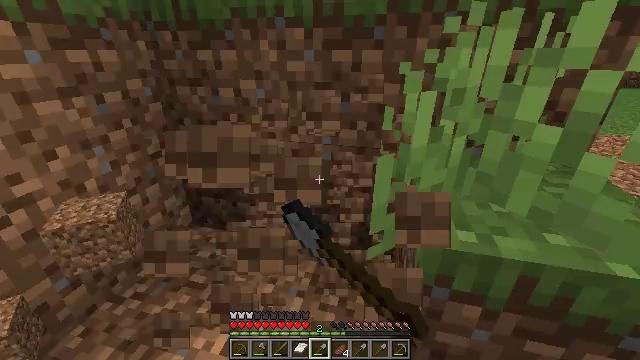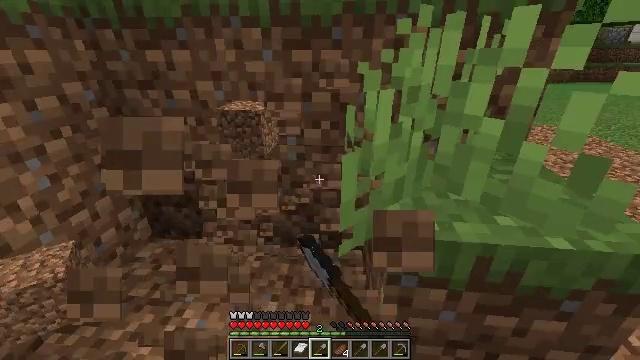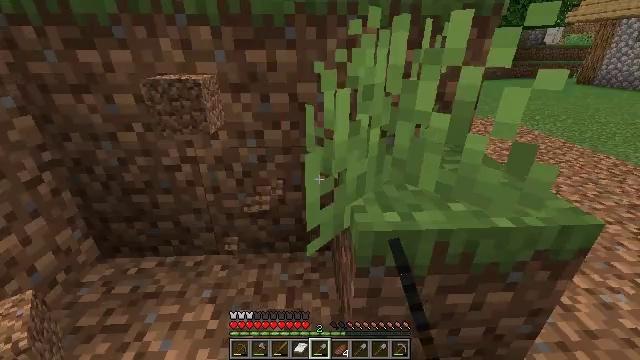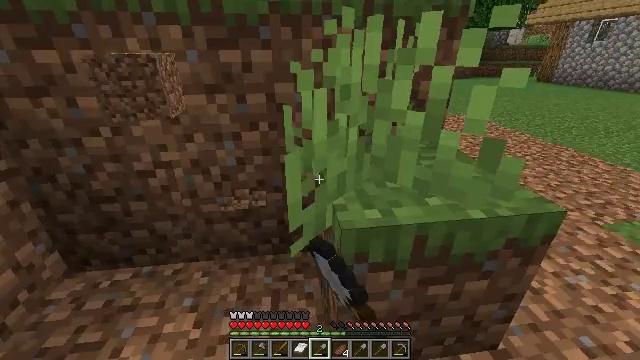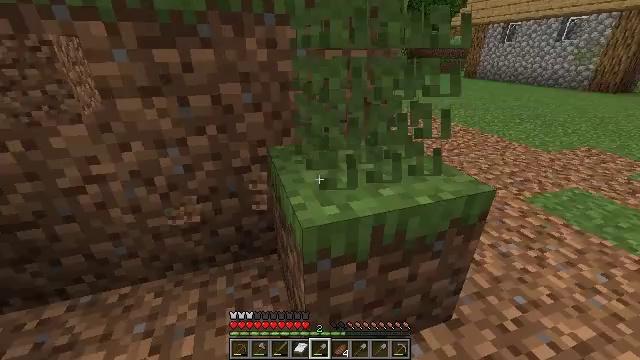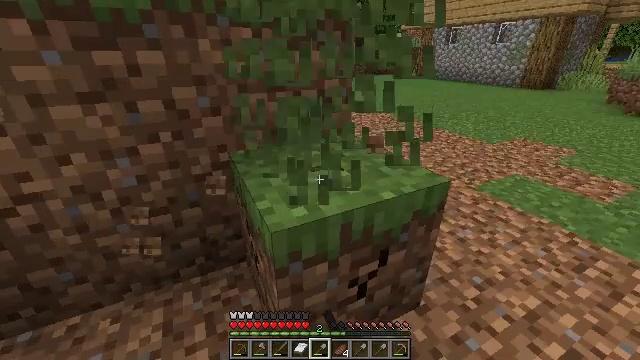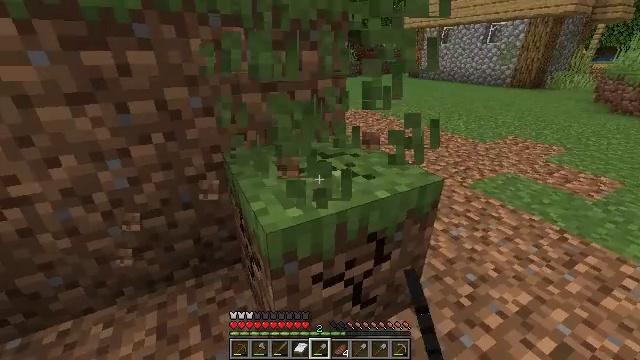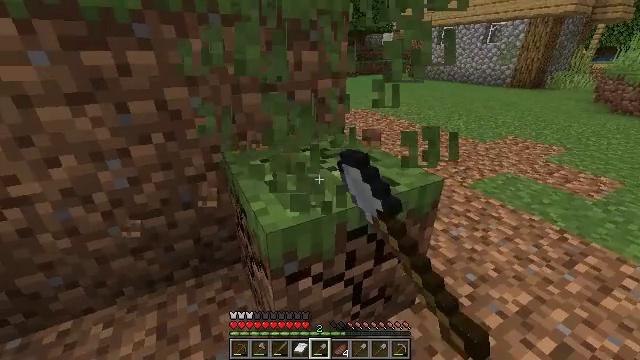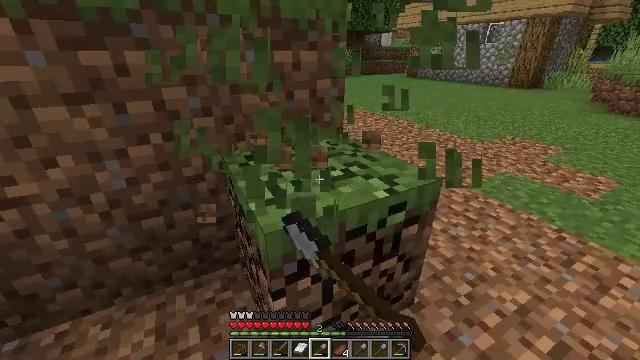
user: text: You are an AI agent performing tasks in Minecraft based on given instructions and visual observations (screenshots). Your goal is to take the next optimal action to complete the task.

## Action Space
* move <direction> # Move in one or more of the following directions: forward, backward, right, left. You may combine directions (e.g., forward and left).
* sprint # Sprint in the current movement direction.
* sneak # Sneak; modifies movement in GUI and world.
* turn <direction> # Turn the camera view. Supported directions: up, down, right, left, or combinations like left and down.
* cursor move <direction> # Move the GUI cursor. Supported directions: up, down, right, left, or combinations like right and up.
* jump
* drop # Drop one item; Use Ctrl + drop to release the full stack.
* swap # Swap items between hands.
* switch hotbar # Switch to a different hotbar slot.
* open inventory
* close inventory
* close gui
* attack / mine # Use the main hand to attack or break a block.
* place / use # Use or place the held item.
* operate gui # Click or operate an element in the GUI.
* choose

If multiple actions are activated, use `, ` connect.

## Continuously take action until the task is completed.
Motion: motion action
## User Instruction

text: Gather grass on the ground.
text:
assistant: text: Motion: turn right, attack / mine
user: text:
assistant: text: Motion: turn right, attack / mine
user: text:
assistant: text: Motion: turn right, attack / mine
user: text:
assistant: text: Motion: turn right, attack / mine
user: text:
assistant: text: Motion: turn right, attack / mine
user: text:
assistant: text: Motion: turn right, attack / mine
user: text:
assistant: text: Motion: attack / mine
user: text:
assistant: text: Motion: attack / mine
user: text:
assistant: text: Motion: attack / mine